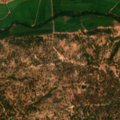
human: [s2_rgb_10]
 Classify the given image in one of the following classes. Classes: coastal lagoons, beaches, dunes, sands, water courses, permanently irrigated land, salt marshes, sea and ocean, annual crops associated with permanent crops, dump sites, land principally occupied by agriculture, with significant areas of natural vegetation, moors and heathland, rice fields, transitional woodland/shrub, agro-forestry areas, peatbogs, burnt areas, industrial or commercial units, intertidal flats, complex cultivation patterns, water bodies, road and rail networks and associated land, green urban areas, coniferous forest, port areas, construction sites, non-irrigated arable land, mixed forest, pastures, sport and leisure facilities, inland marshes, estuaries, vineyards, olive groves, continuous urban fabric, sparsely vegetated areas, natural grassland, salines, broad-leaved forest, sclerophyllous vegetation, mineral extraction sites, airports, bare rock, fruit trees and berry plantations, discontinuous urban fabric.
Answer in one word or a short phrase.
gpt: rice fields, agro-forestry areas, mixed forest